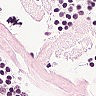
Metastatic tissue present: no